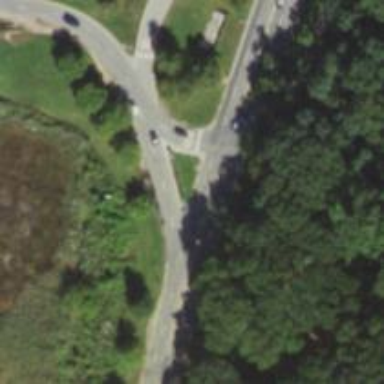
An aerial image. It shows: Secondary link road.